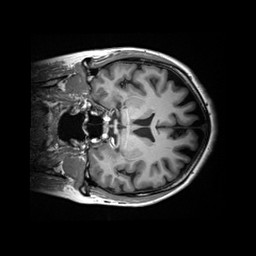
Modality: T1w
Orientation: coronal
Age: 61
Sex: female
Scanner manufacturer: siemens
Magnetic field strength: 3 T
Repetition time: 2.2 s
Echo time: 0.00245 s